Aerial crown-view tile of a tropical tree (Barro Colorado Island, Panama), acquired 20250317:
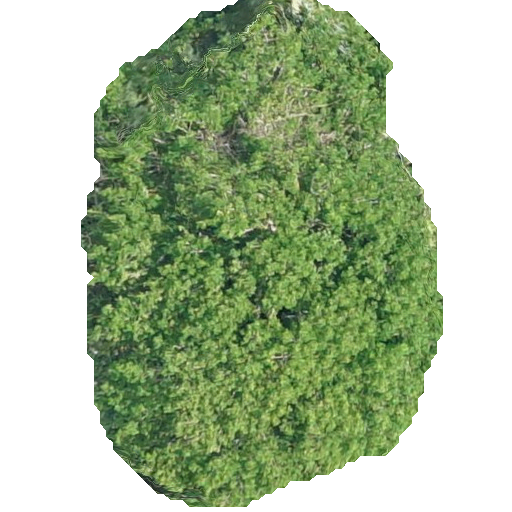
Species: Jupunba macradenia
GBIF accepted scientific name: Jupunba macradenia
Crown area: 214.524 m²